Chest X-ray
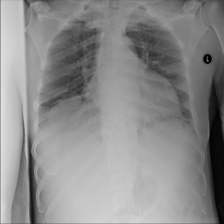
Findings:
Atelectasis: negative
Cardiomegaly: negative
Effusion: negative
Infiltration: negative
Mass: negative
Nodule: negative
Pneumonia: negative
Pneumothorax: negative
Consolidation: negative
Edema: negative
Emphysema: negative
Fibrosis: negative
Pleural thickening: negative
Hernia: negative